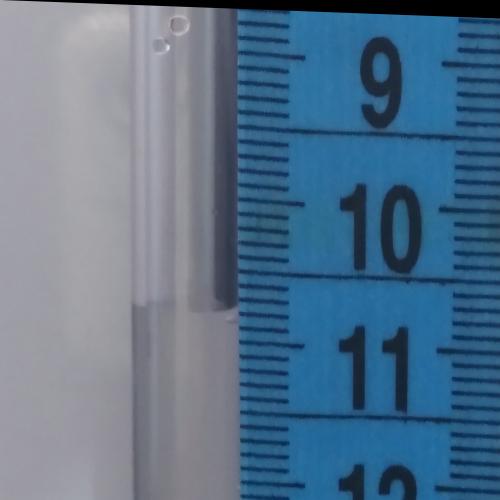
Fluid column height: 10.8 cm